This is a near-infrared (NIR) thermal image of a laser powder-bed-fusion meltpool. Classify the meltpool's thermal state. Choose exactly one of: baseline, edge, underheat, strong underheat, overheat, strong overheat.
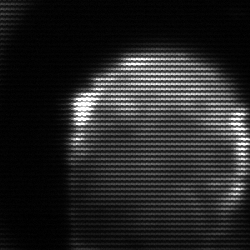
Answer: edge